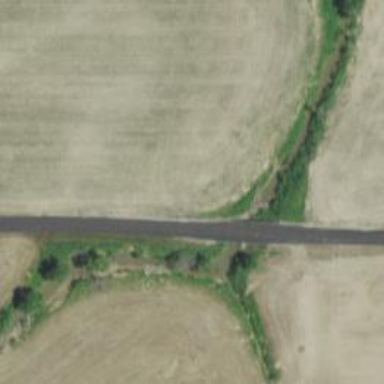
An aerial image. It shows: Tertiary road passing over bridge.